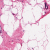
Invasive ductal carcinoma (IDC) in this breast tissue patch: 0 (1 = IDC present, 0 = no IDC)